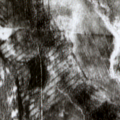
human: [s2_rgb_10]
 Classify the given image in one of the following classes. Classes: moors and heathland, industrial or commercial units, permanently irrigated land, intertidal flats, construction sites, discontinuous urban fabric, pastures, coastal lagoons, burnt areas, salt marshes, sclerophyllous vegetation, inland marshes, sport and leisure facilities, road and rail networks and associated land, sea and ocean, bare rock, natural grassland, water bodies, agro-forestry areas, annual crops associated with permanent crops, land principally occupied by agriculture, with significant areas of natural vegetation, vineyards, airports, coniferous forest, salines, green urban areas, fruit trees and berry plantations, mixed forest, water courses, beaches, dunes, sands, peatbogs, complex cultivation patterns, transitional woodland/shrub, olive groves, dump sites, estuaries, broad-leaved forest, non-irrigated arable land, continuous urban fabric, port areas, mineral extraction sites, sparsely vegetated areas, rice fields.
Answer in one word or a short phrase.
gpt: coniferous forest, mixed forest, peatbogs